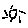
Label: sun